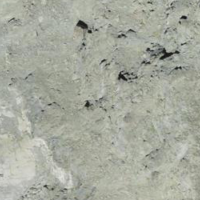
EUNIS habitat code: 48
Species observed at this site:
Pyrrhocorax graculus
Falco tinnunculus
Prunella collaris